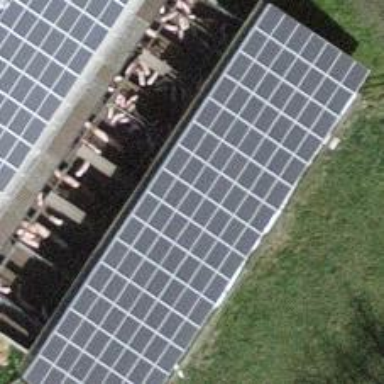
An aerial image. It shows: Solar photovoltaic panel generator.